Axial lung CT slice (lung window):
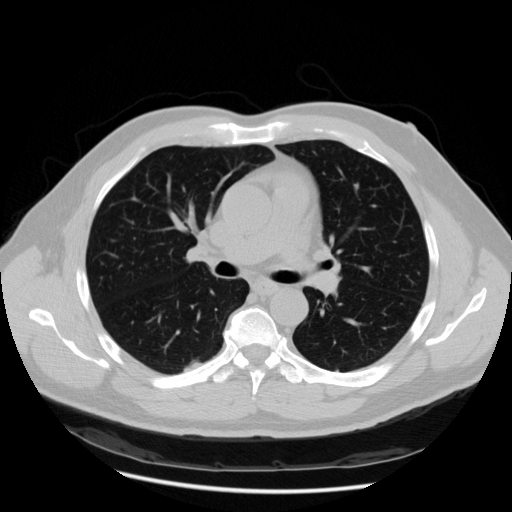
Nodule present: no